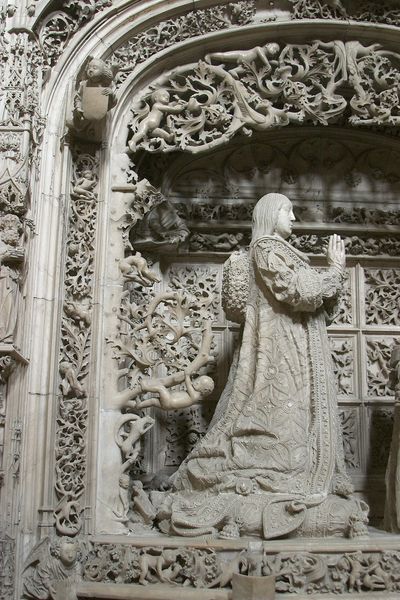
Titel: Grabmal des Infanten Alfonso
Künstler: Gil de Siloé
Standort: Burgos, Kartause von Miraflores (EU - E)
Schlagwörter: laub, mann, menschen, finger, frau, marmor, nase, ornament, falten, stein, hände, kirche, figur, mantel, kind, kinder, engel, ranken, skulptur, bogen, kissen, gefaltet, verzierung, faltenwurf, kreuz, beten, gestus, kniend, betend, schrein, sakral, retabel, apostel, altarretabel, gläubiger, hä?, tor tür